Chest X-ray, PA view. Patient: 57 years old, sex M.
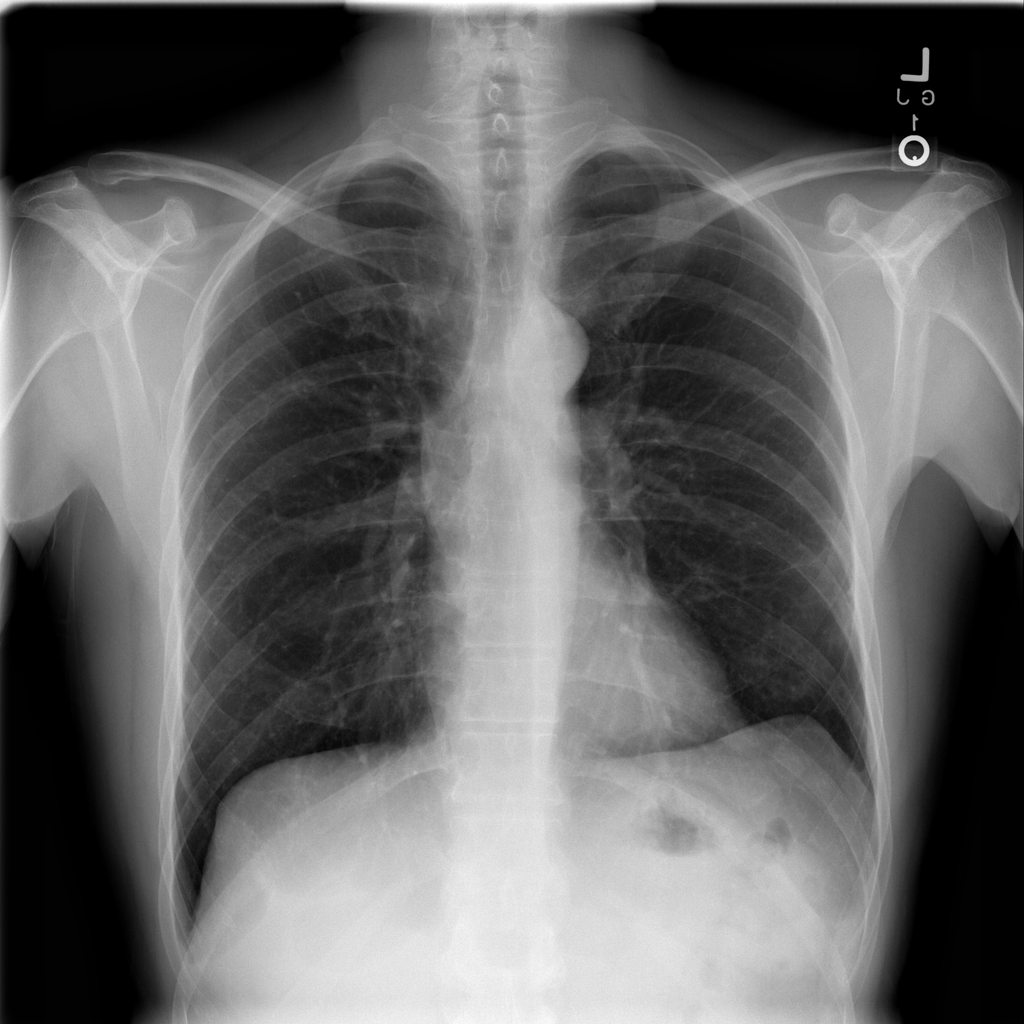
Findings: No Finding